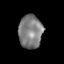
Tissue: prostate
Cell type: T cells
Senescence score: 0.3395
Nuclear area (px): 779
Mean DAPI intensity: 125.764